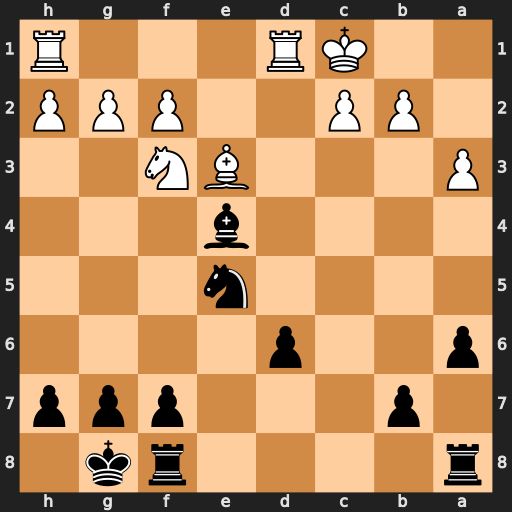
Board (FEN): r4rk1/1p3ppp/p2p4/4n3/4b3/P3BN2/1PP2PPP/2KR3R
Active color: b
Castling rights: -
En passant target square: -
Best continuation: Nxf3 gxf3 Bxf3